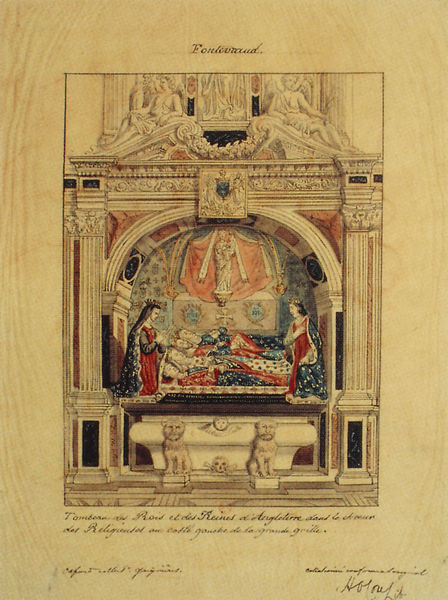
Titel: Alte Ansicht des Königsgrabmals von Fontevrault (1699)
Institution: Paris, Bibliothèque Nationale
Schlagwörter: mann, schlaf, aquarell, frauen, frankreich, frau, säulen, zeichnung, hund, schädel, tod, tot, bild, vorhang, kirche, england, krone, renaissance, kanneliert, schrift, bogen, graphik, pilaster, könig, bett, vanitas, buch, druck, stich, seite, text, knien, tote, koloriert, entwurf, altar, ranke, gruft, sarg, löwen, garb, grab, antik, mittelalter, königin, maria, totenschädel, mausoleum, purpur, grabmal, sarkophag, epitaph, stifter, grablege, buchmalerei, grag, hunt, königspaar, königsgrab, reins, liegende menschen, majestisch, tombo